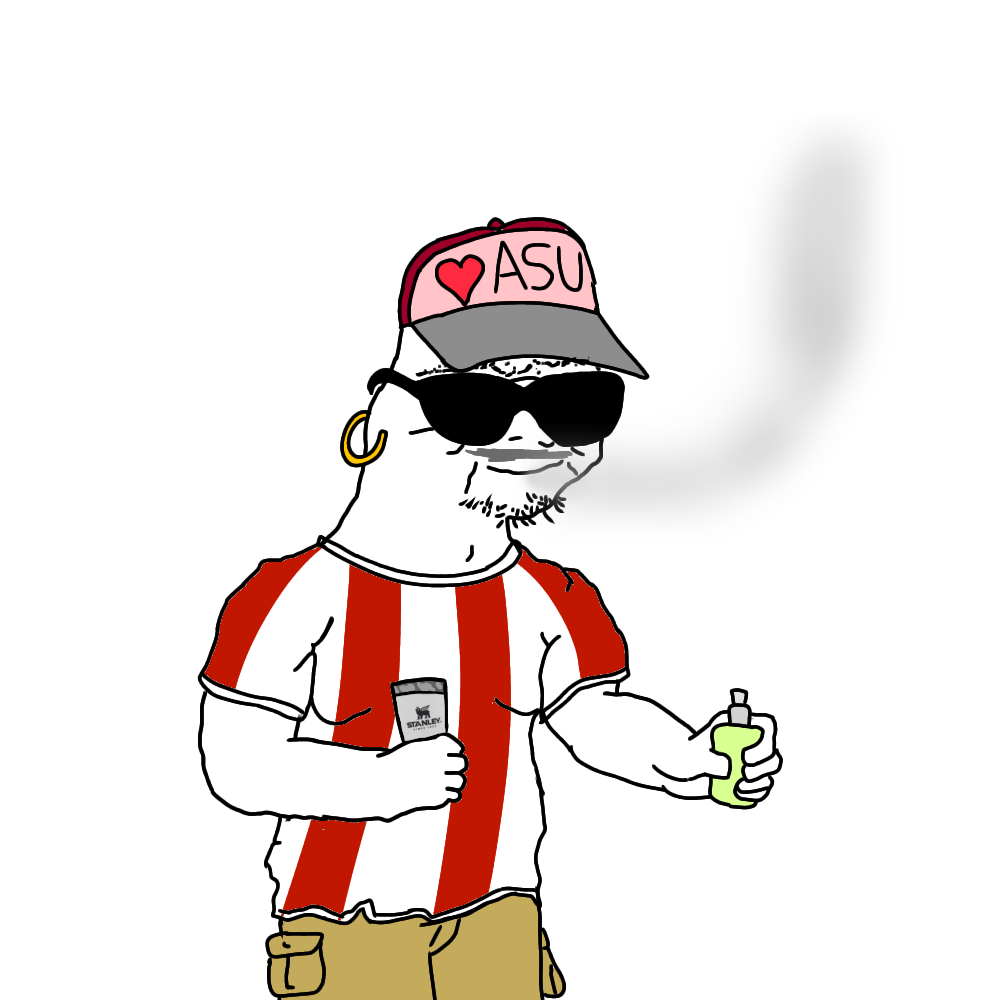
Label: 5_Boomer